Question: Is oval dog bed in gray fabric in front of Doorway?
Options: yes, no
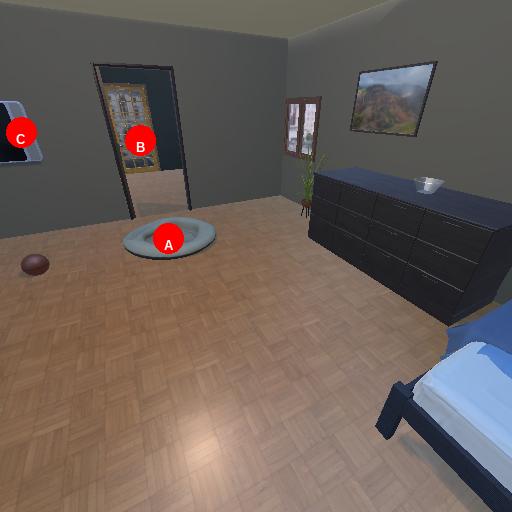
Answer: yes